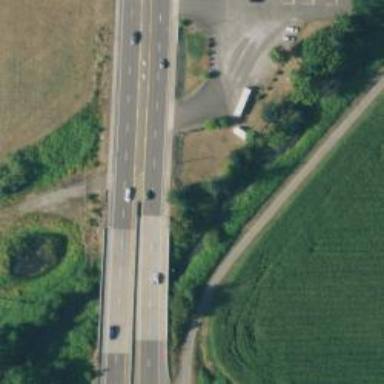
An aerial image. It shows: Bridge on trunk expressway.